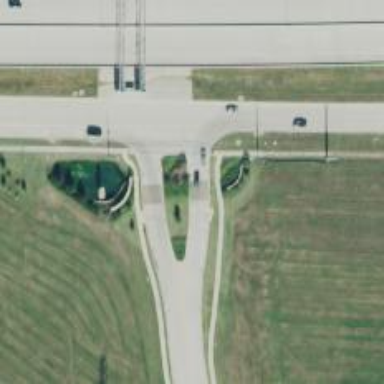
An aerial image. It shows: Tertiary link road.